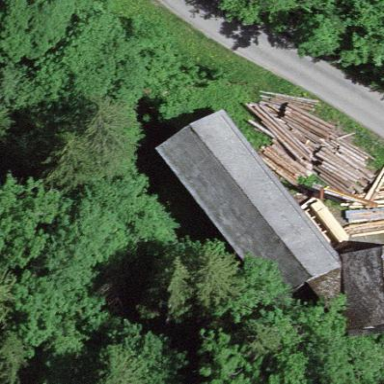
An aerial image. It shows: Gabled building which is sawmill.